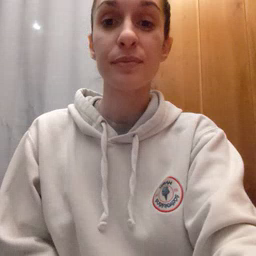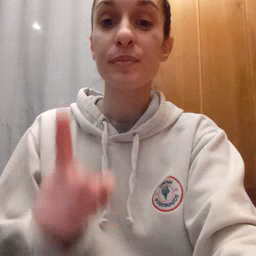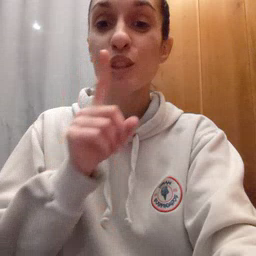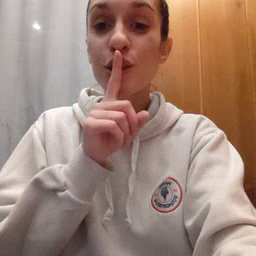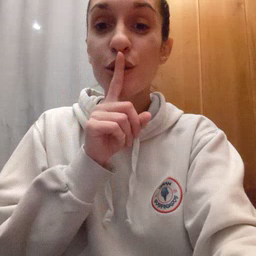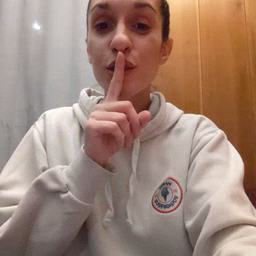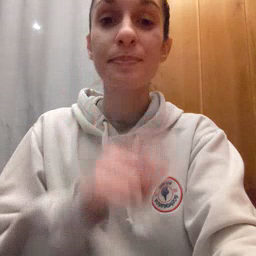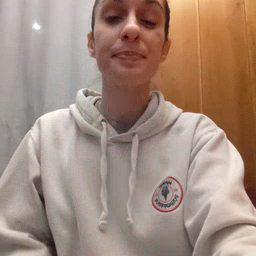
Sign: shhh